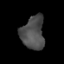
Tissue: lung
Cell type: T cells
Senescence score: 0.2058
Nuclear area (px): 754
Mean DAPI intensity: 77.46